Aerial crown-view tile of a tropical tree (Barro Colorado Island, Panama), acquired 20250217:
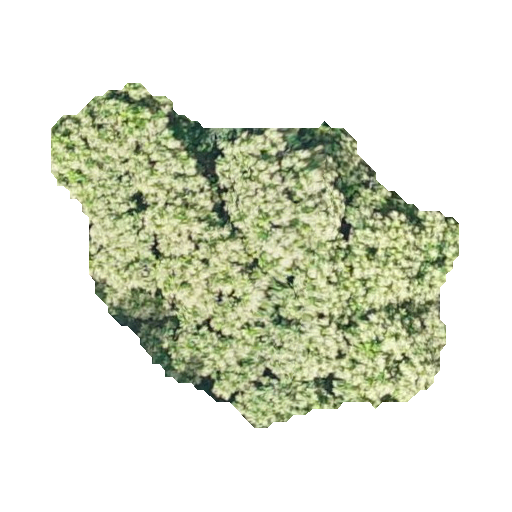
Species: Anacardium excelsum
GBIF accepted scientific name: Anacardium excelsum
Crown area: 135.048 m²